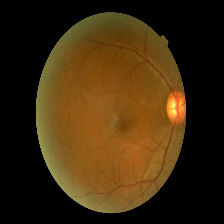
Diabetic retinopathy grade: Mild